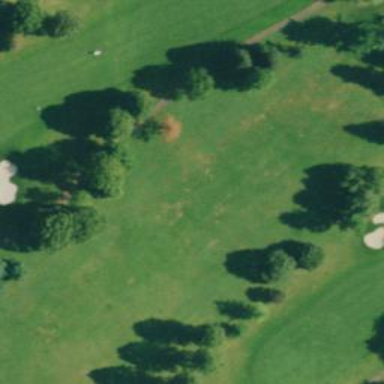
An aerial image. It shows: Grassy area designated as driving range for golf.